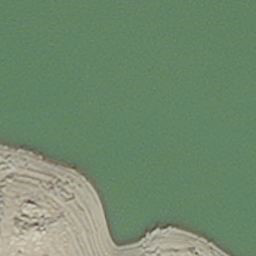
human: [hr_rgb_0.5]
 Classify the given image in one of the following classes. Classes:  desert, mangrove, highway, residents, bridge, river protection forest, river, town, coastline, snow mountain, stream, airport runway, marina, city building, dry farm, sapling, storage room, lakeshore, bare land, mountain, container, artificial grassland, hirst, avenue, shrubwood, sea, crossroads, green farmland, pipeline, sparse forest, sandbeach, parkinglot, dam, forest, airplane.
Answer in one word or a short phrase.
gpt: hirst